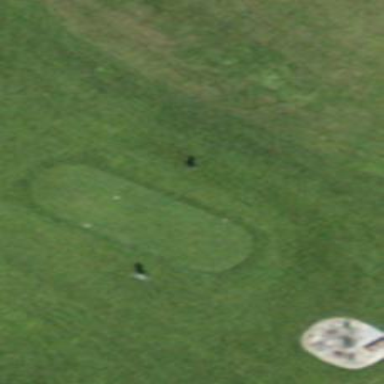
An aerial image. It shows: Golf tee.